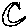
Label: moon